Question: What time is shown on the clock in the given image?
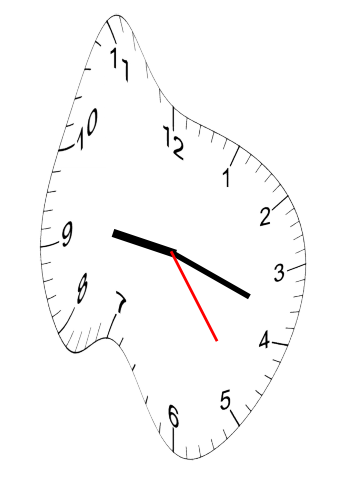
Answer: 09:18:24